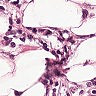
Metastatic tissue present: yes